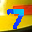
Label: 7